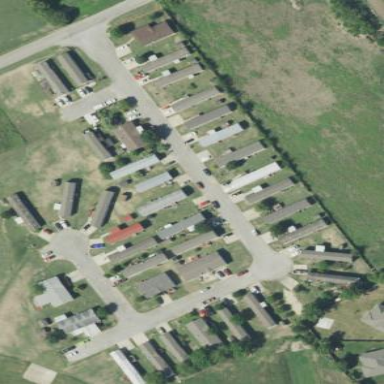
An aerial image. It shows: Mobile residential area.